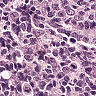
Metastatic tissue present: no